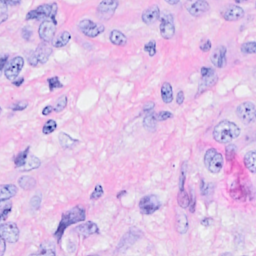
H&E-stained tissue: Breast